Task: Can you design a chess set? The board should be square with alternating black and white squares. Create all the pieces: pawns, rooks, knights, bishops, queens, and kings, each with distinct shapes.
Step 3256:
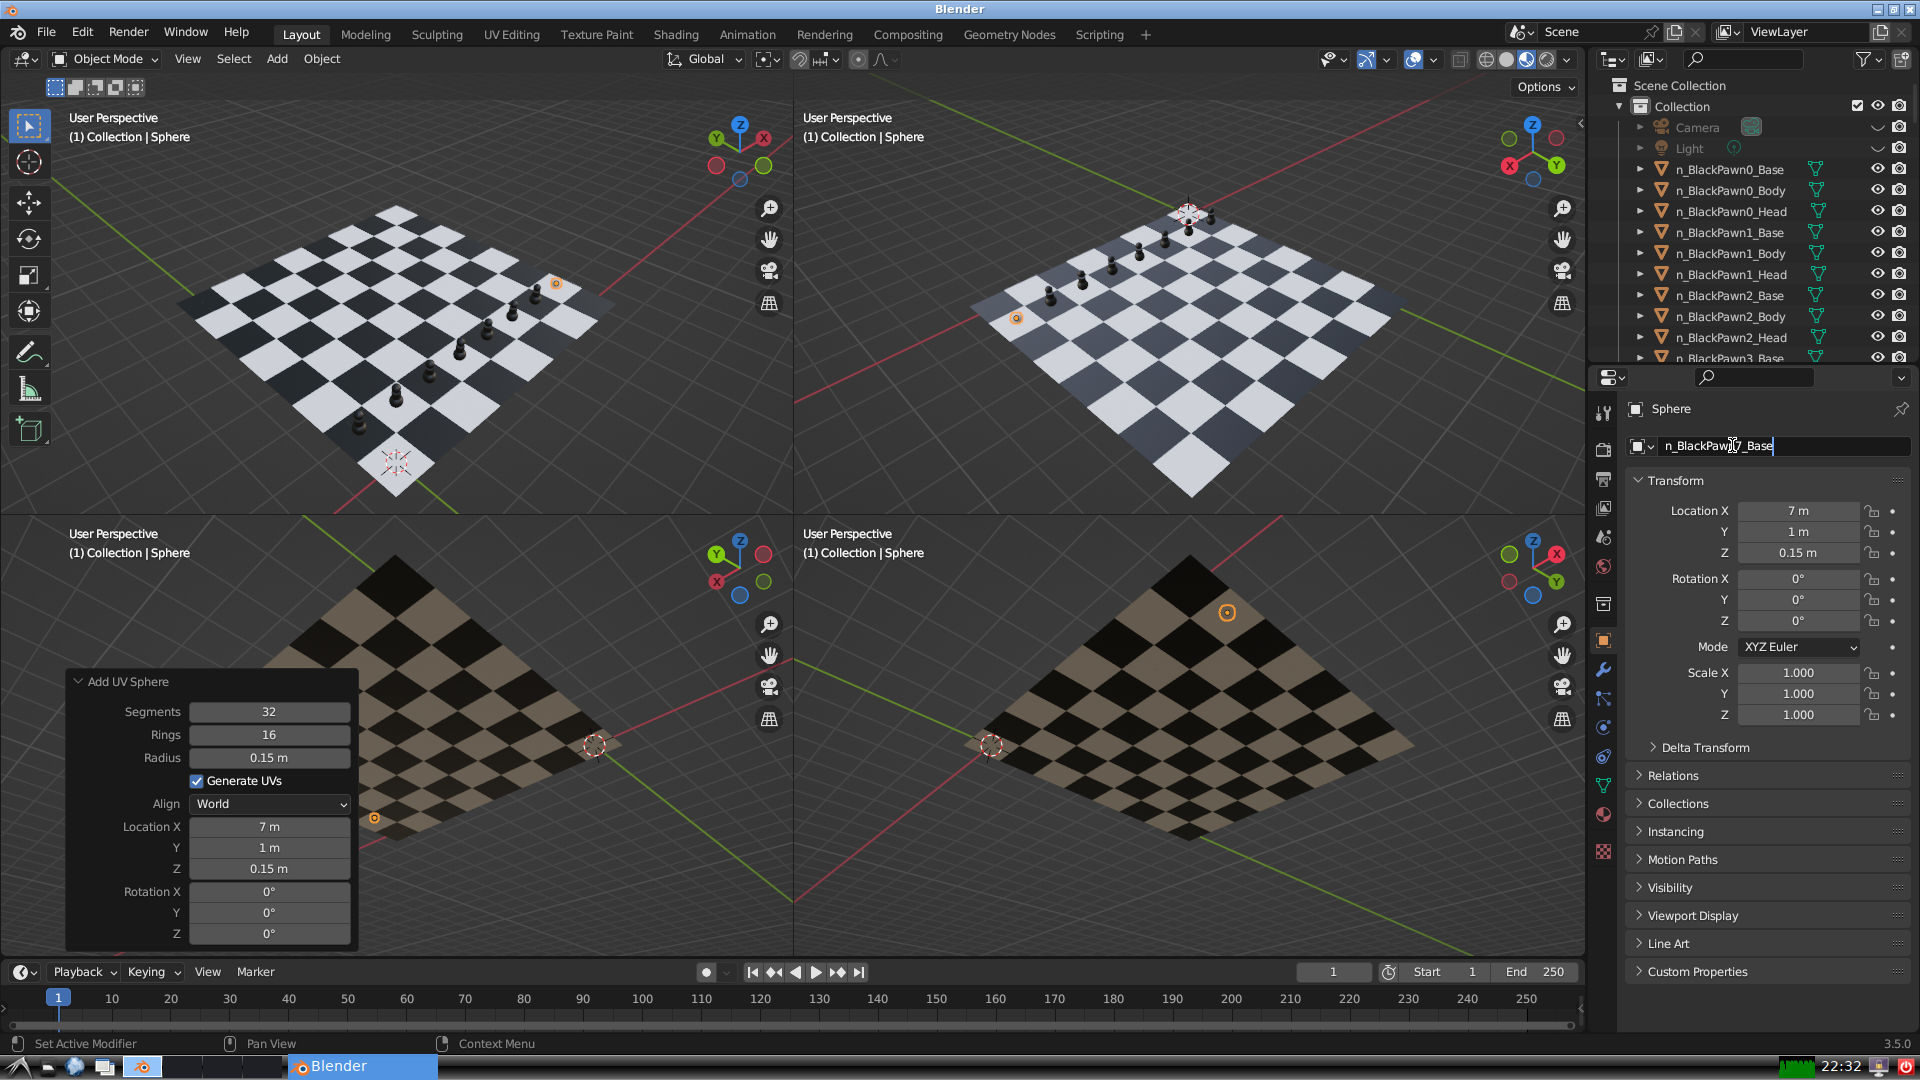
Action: {"key_press": ['Return']}